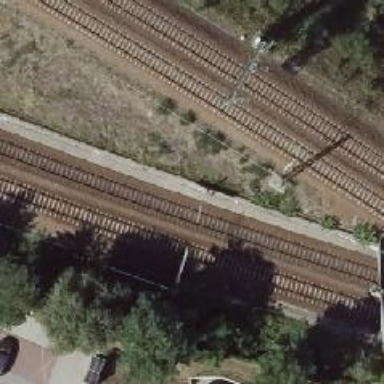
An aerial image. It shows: Milestone along the railway track with catenary mast.